Aerial crown-view tile of a tropical tree (Barro Colorado Island, Panama), acquired 20250818:
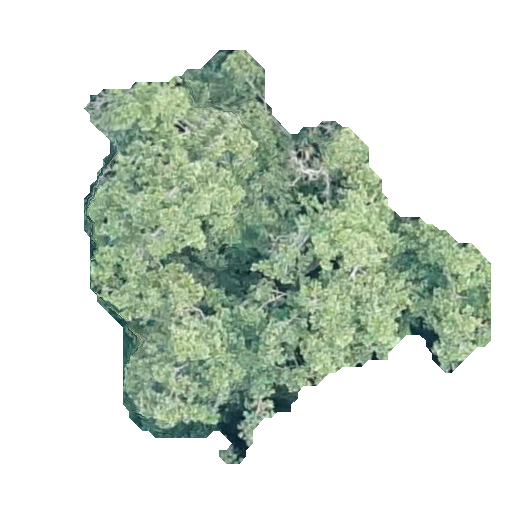
Species: Beilschmiedia tovarensis
GBIF accepted scientific name: Beilschmiedia tovarensis
Crown area: 143.872 m²